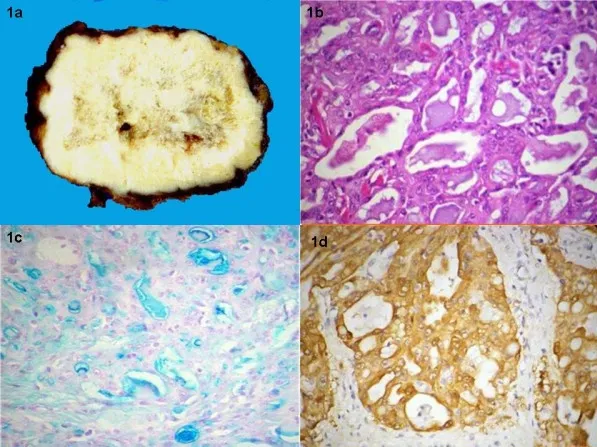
Tumor was grossly firm and circumscribed (1a). The histological pattern was microcystic (1b) with abundant intra and extracellular secretory material as showed by the colloidal iron stain which was diffuse and strongly positive (1c). The tumor was positive for S-100 protein (1d).
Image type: pathology (immunostaining)